Question: I'm using the CoordinatorLayout and a ViewPager inside. The problem is, that the first entries of the List (in first page of the ViewPager) are hidden by the Tabs. When I use LinearLayout instead of the CoordinatorLayout, everything works fine.
1. How to fix that overlap?
2. Should the FloatingButton be added here or in the ListView XML?

Here's the XML:
'''
<?xml version="1.0" encoding="utf-8"?>
<android.support.design.widget.CoordinatorLayout
xmlns:android="http://schemas.android.com/apk/res/android"
xmlns:app="http://schemas.android.com/apk/res-auto"
android:layout_width="match_parent"
android:layout_height="match_parent">
<android.support.design.widget.AppBarLayout
android:layout_width="match_parent"
android:layout_height="wrap_content"
android:theme="@style/ThemeOverlay.AppCompat.Dark.ActionBar">
<android.support.design.widget.TabLayout
android:id="@+id/sliding_tabs"
android:layout_width="match_parent"
android:layout_height="wrap_content"/>
</android.support.design.widget.AppBarLayout>
<android.support.v4.view.ViewPager
android:id="@+id/pager_list_views"
android:layout_width="match_parent"
android:layout_height="match_parent">
</android.support.v4.view.ViewPager>
<android.support.design.widget.FloatingActionButton
android:layout_width="wrap_content"
android:layout_height="wrap_content"
android:layout_gravity="bottom|right"
android:layout_margin="16dp"
android:src="@android:drawable/ic_menu_add"
app:layout_anchor="@id/pager_list_views"
app:layout_anchorGravity="bottom|right|end" />
</android.support.design.widget.CoordinatorLayout>
'''
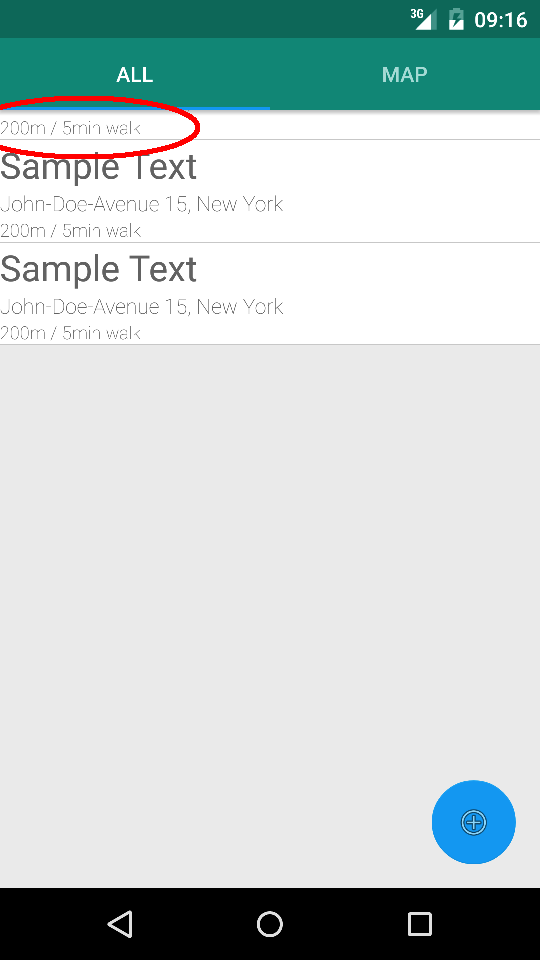
Answer: add this to ViewPager
'''
app:layout_behavior="@string/appbar_scrolling_view_behavior"
'''
if you use 'CoordinatorLayout' you'll have to specifify a behaviour, it's safer if you control these aspects of your design.